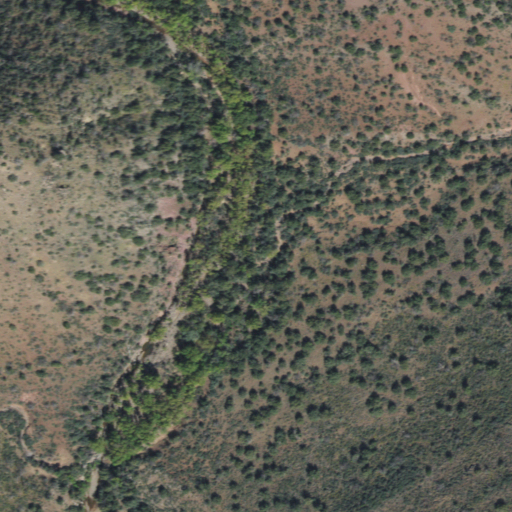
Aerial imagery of valley in Arizona named Mill Canyon containing only shrub